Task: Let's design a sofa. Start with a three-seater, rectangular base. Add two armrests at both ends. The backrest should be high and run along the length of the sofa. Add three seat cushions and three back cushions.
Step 273:
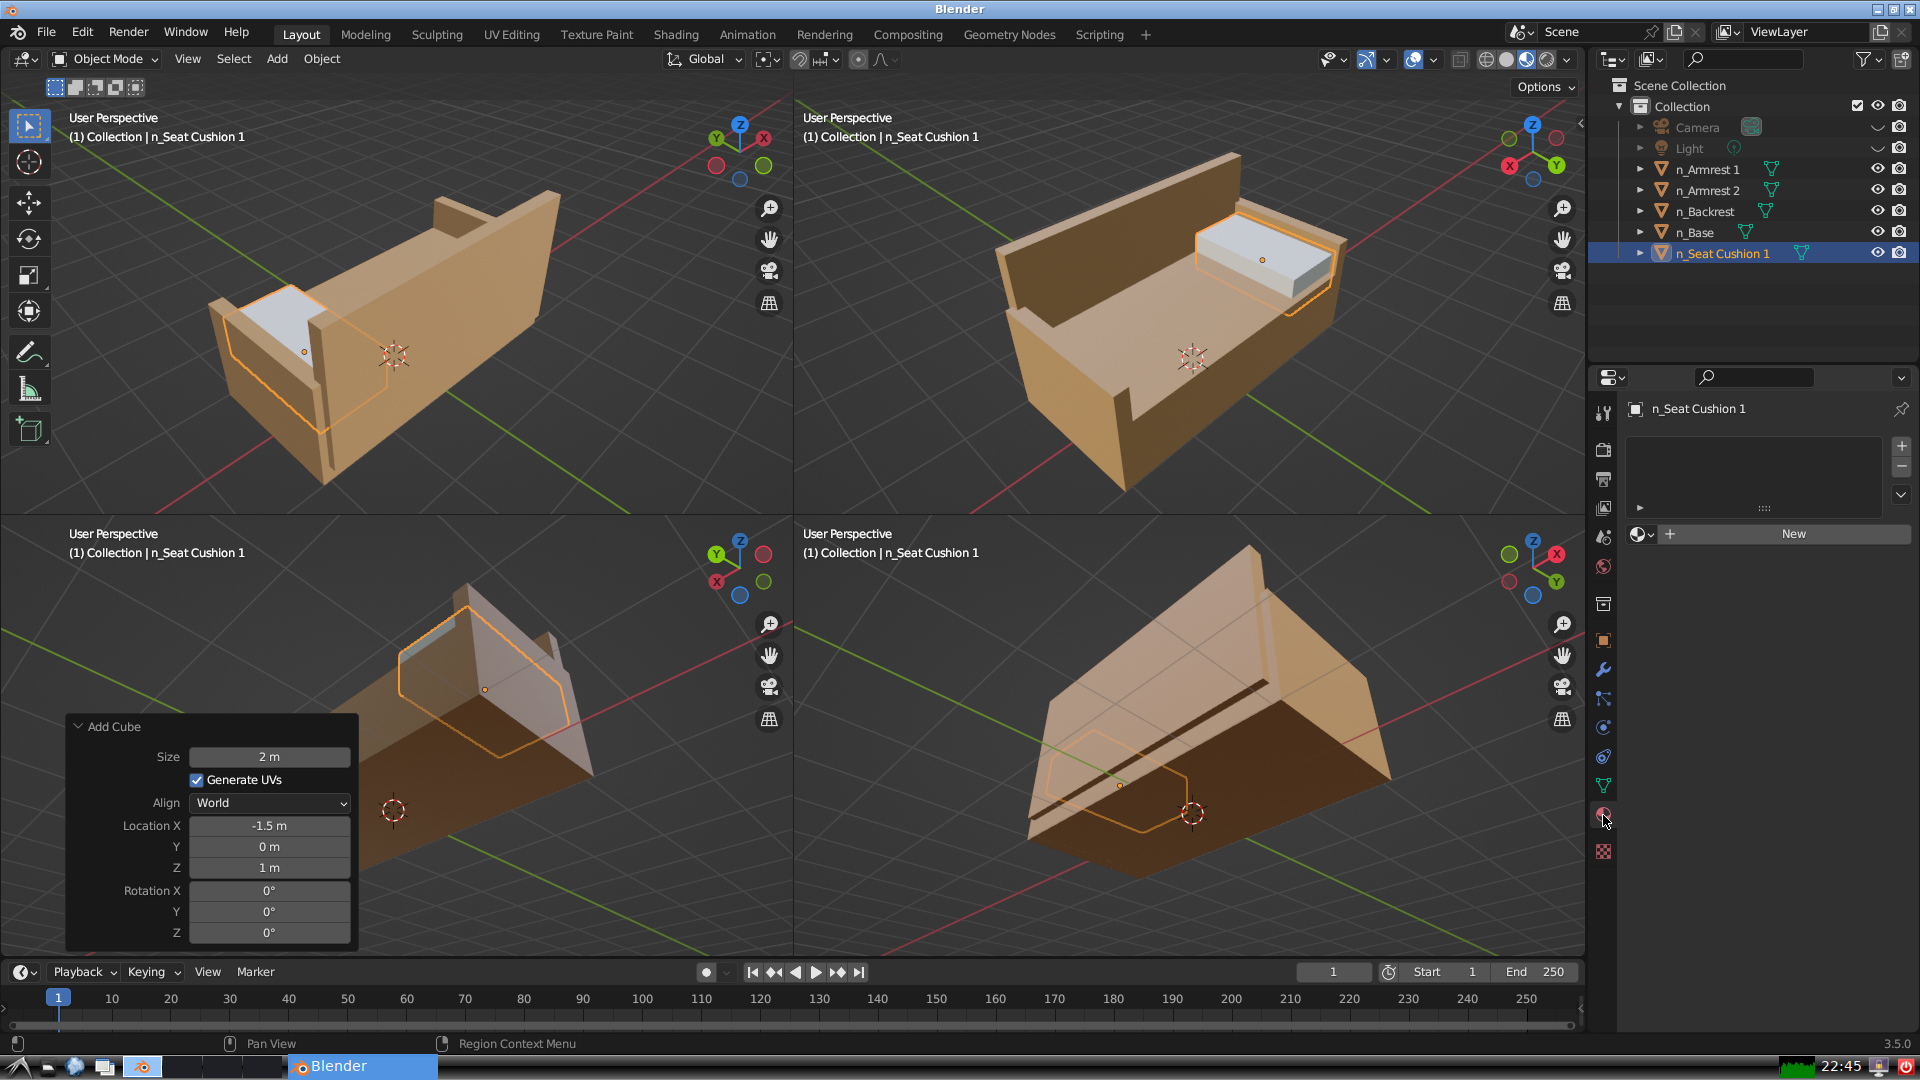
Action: {"mouse_move": [1636, 534]}